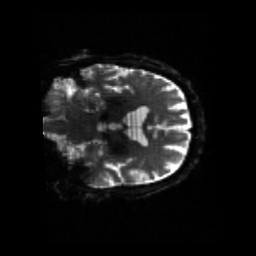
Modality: sbref
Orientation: coronal
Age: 59
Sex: male
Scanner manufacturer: siemens
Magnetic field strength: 3 T
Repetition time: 4.71 s
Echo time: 0.0906 s